Breast ultrasound image
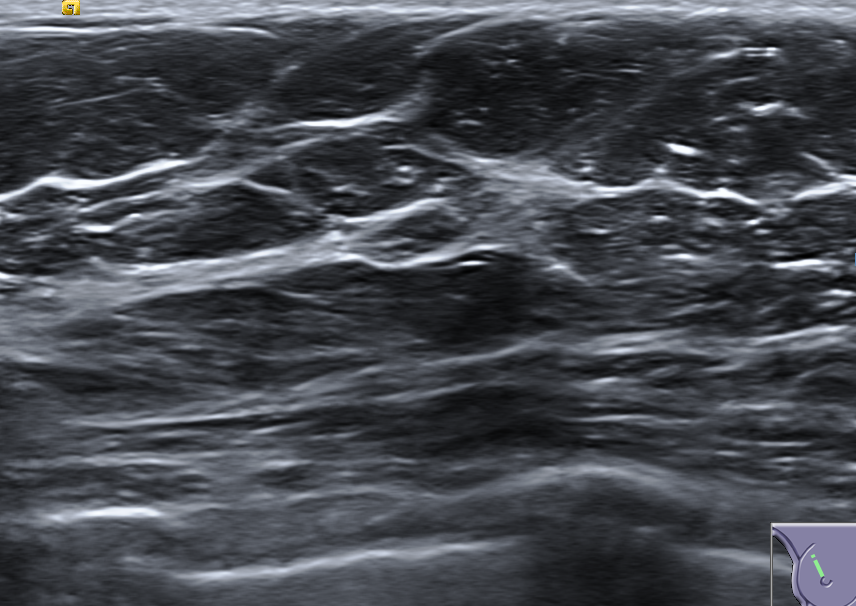
Diagnosis: normal